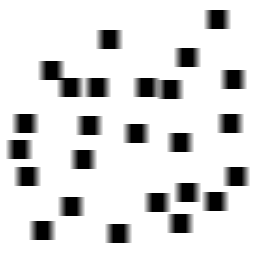
Squares: 25
Triangles: 0
Stars: 0
Total shapes: 25